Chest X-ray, PA view. Patient: 71 years old, sex F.
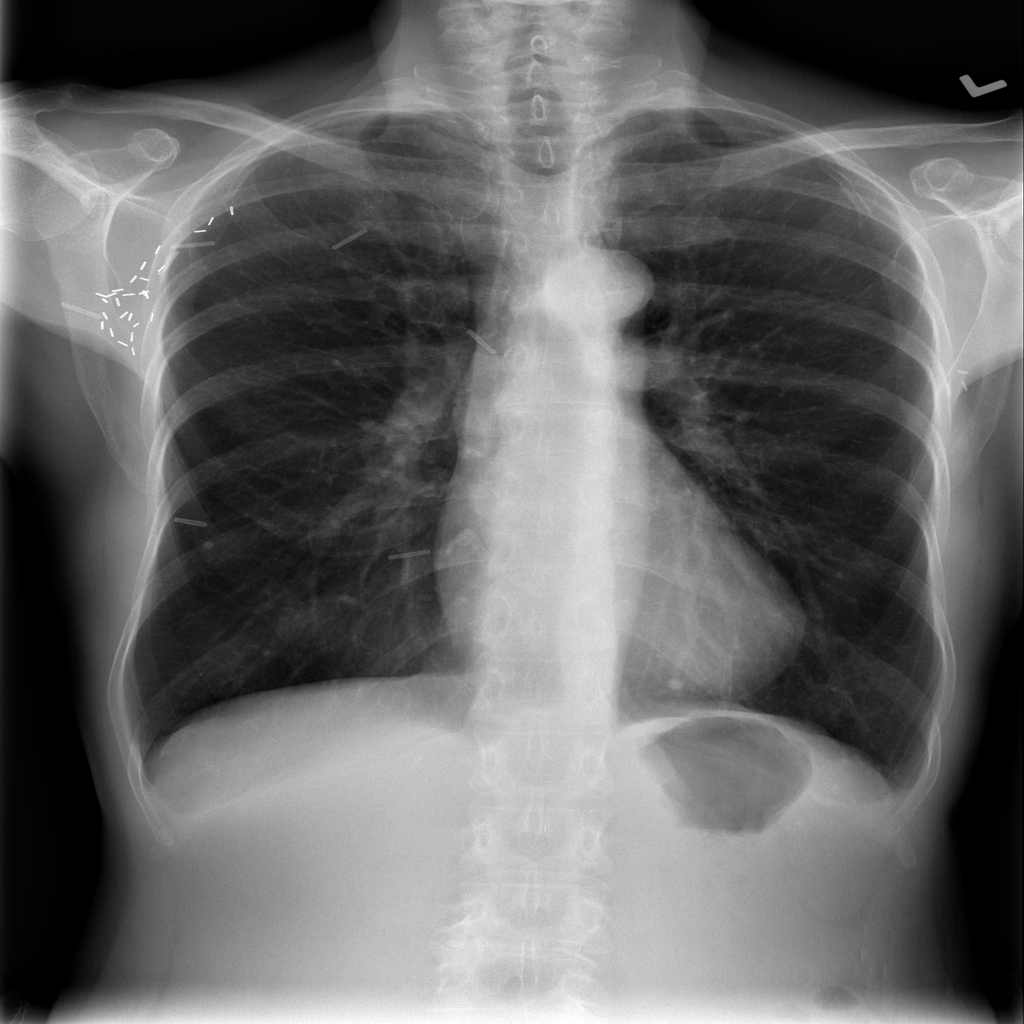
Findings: Emphysema